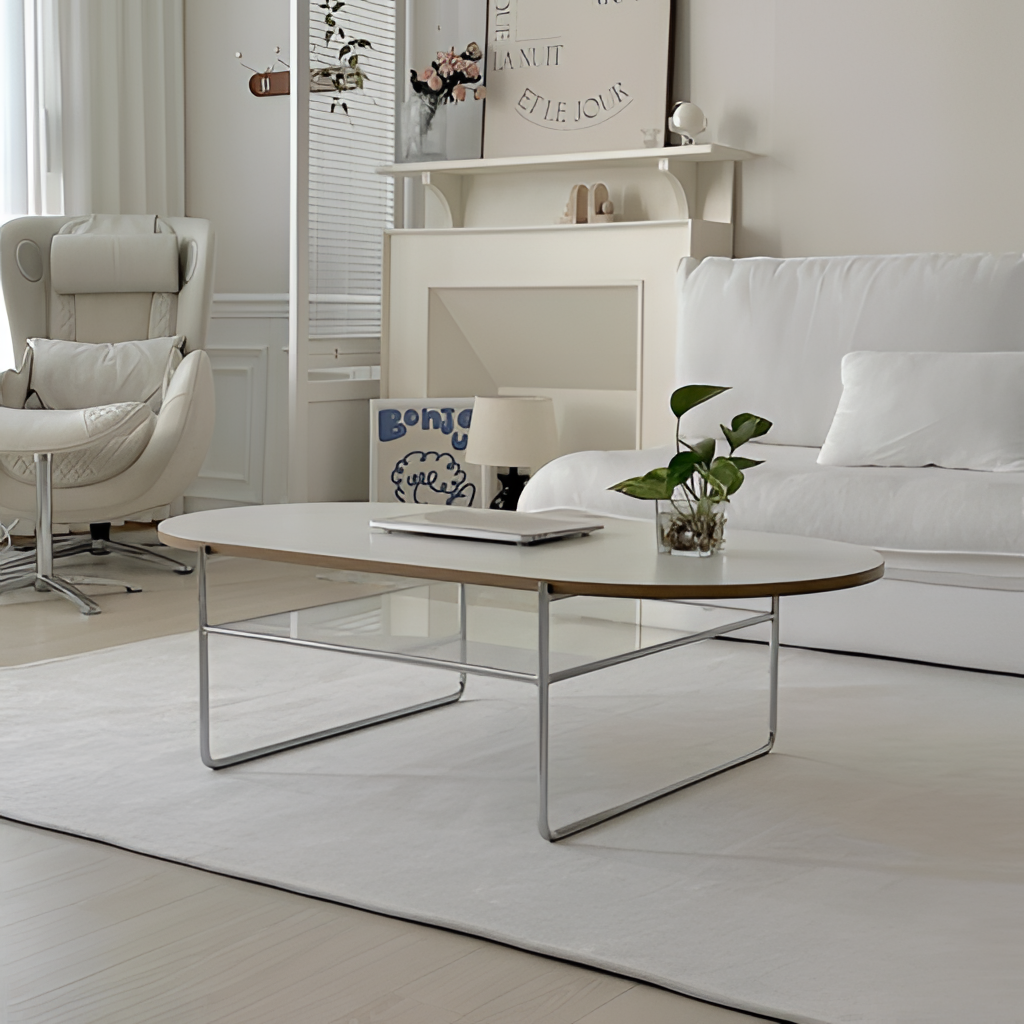
wood and metal coffee table, living room, contemporary, beige wood flooring, with plank pattern, beige paint wallpaper, with solid pattern